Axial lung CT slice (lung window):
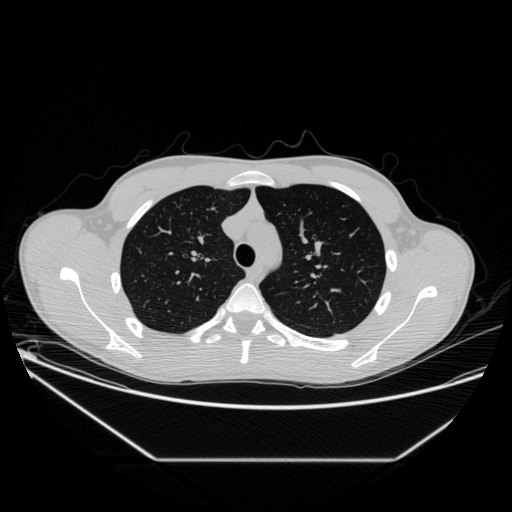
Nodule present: no